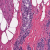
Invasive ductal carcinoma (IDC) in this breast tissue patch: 0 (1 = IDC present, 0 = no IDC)